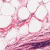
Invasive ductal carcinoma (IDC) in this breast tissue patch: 0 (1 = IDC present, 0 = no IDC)